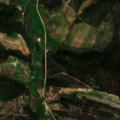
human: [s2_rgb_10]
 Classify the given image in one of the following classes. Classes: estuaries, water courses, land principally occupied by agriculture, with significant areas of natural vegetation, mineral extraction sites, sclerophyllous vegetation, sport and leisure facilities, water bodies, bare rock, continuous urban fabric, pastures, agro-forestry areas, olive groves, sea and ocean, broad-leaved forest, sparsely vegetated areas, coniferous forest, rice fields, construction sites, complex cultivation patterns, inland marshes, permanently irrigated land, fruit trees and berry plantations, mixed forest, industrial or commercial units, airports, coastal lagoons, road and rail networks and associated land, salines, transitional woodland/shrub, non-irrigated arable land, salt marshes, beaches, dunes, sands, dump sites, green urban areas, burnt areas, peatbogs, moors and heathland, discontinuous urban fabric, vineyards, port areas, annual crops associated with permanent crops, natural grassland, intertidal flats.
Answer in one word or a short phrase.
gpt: complex cultivation patterns, broad-leaved forest, sclerophyllous vegetation, transitional woodland/shrub